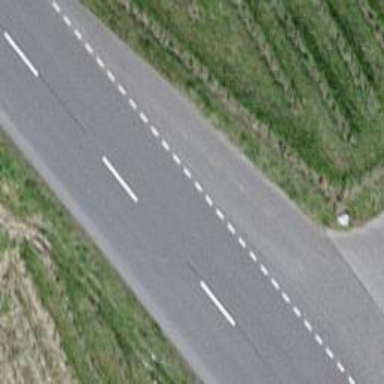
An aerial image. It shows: Secondary road with asphalt surface.